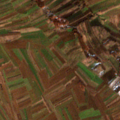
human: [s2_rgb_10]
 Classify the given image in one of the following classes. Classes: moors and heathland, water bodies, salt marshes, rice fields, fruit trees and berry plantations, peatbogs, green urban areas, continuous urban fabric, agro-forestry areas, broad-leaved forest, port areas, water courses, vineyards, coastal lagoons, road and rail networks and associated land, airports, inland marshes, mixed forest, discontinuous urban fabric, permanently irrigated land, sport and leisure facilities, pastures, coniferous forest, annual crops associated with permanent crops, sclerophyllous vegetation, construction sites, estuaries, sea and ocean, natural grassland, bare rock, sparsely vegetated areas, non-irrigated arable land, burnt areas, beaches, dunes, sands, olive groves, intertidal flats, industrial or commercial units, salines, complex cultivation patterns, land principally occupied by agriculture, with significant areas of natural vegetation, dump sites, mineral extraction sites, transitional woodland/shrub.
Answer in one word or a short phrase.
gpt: non-irrigated arable land, complex cultivation patterns, land principally occupied by agriculture, with significant areas of natural vegetation